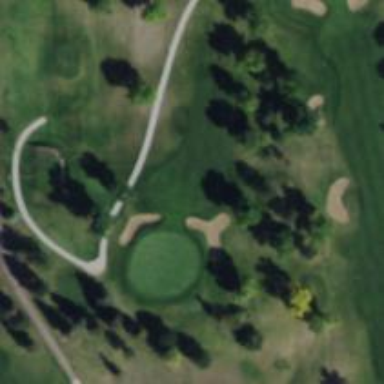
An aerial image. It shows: View of golf hole.